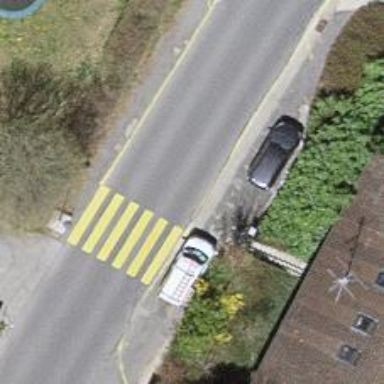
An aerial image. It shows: Zebra crossing on the road.